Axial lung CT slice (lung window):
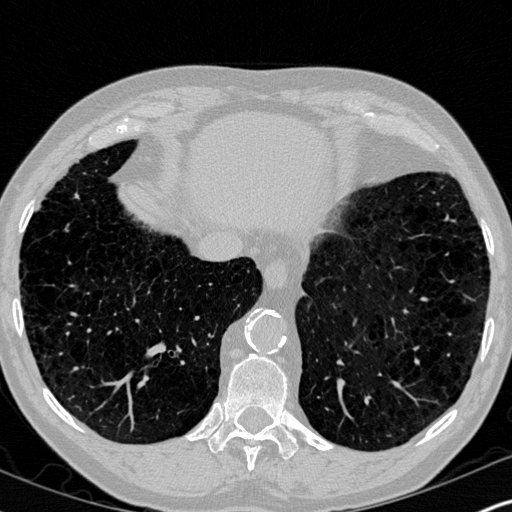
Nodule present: no